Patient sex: M
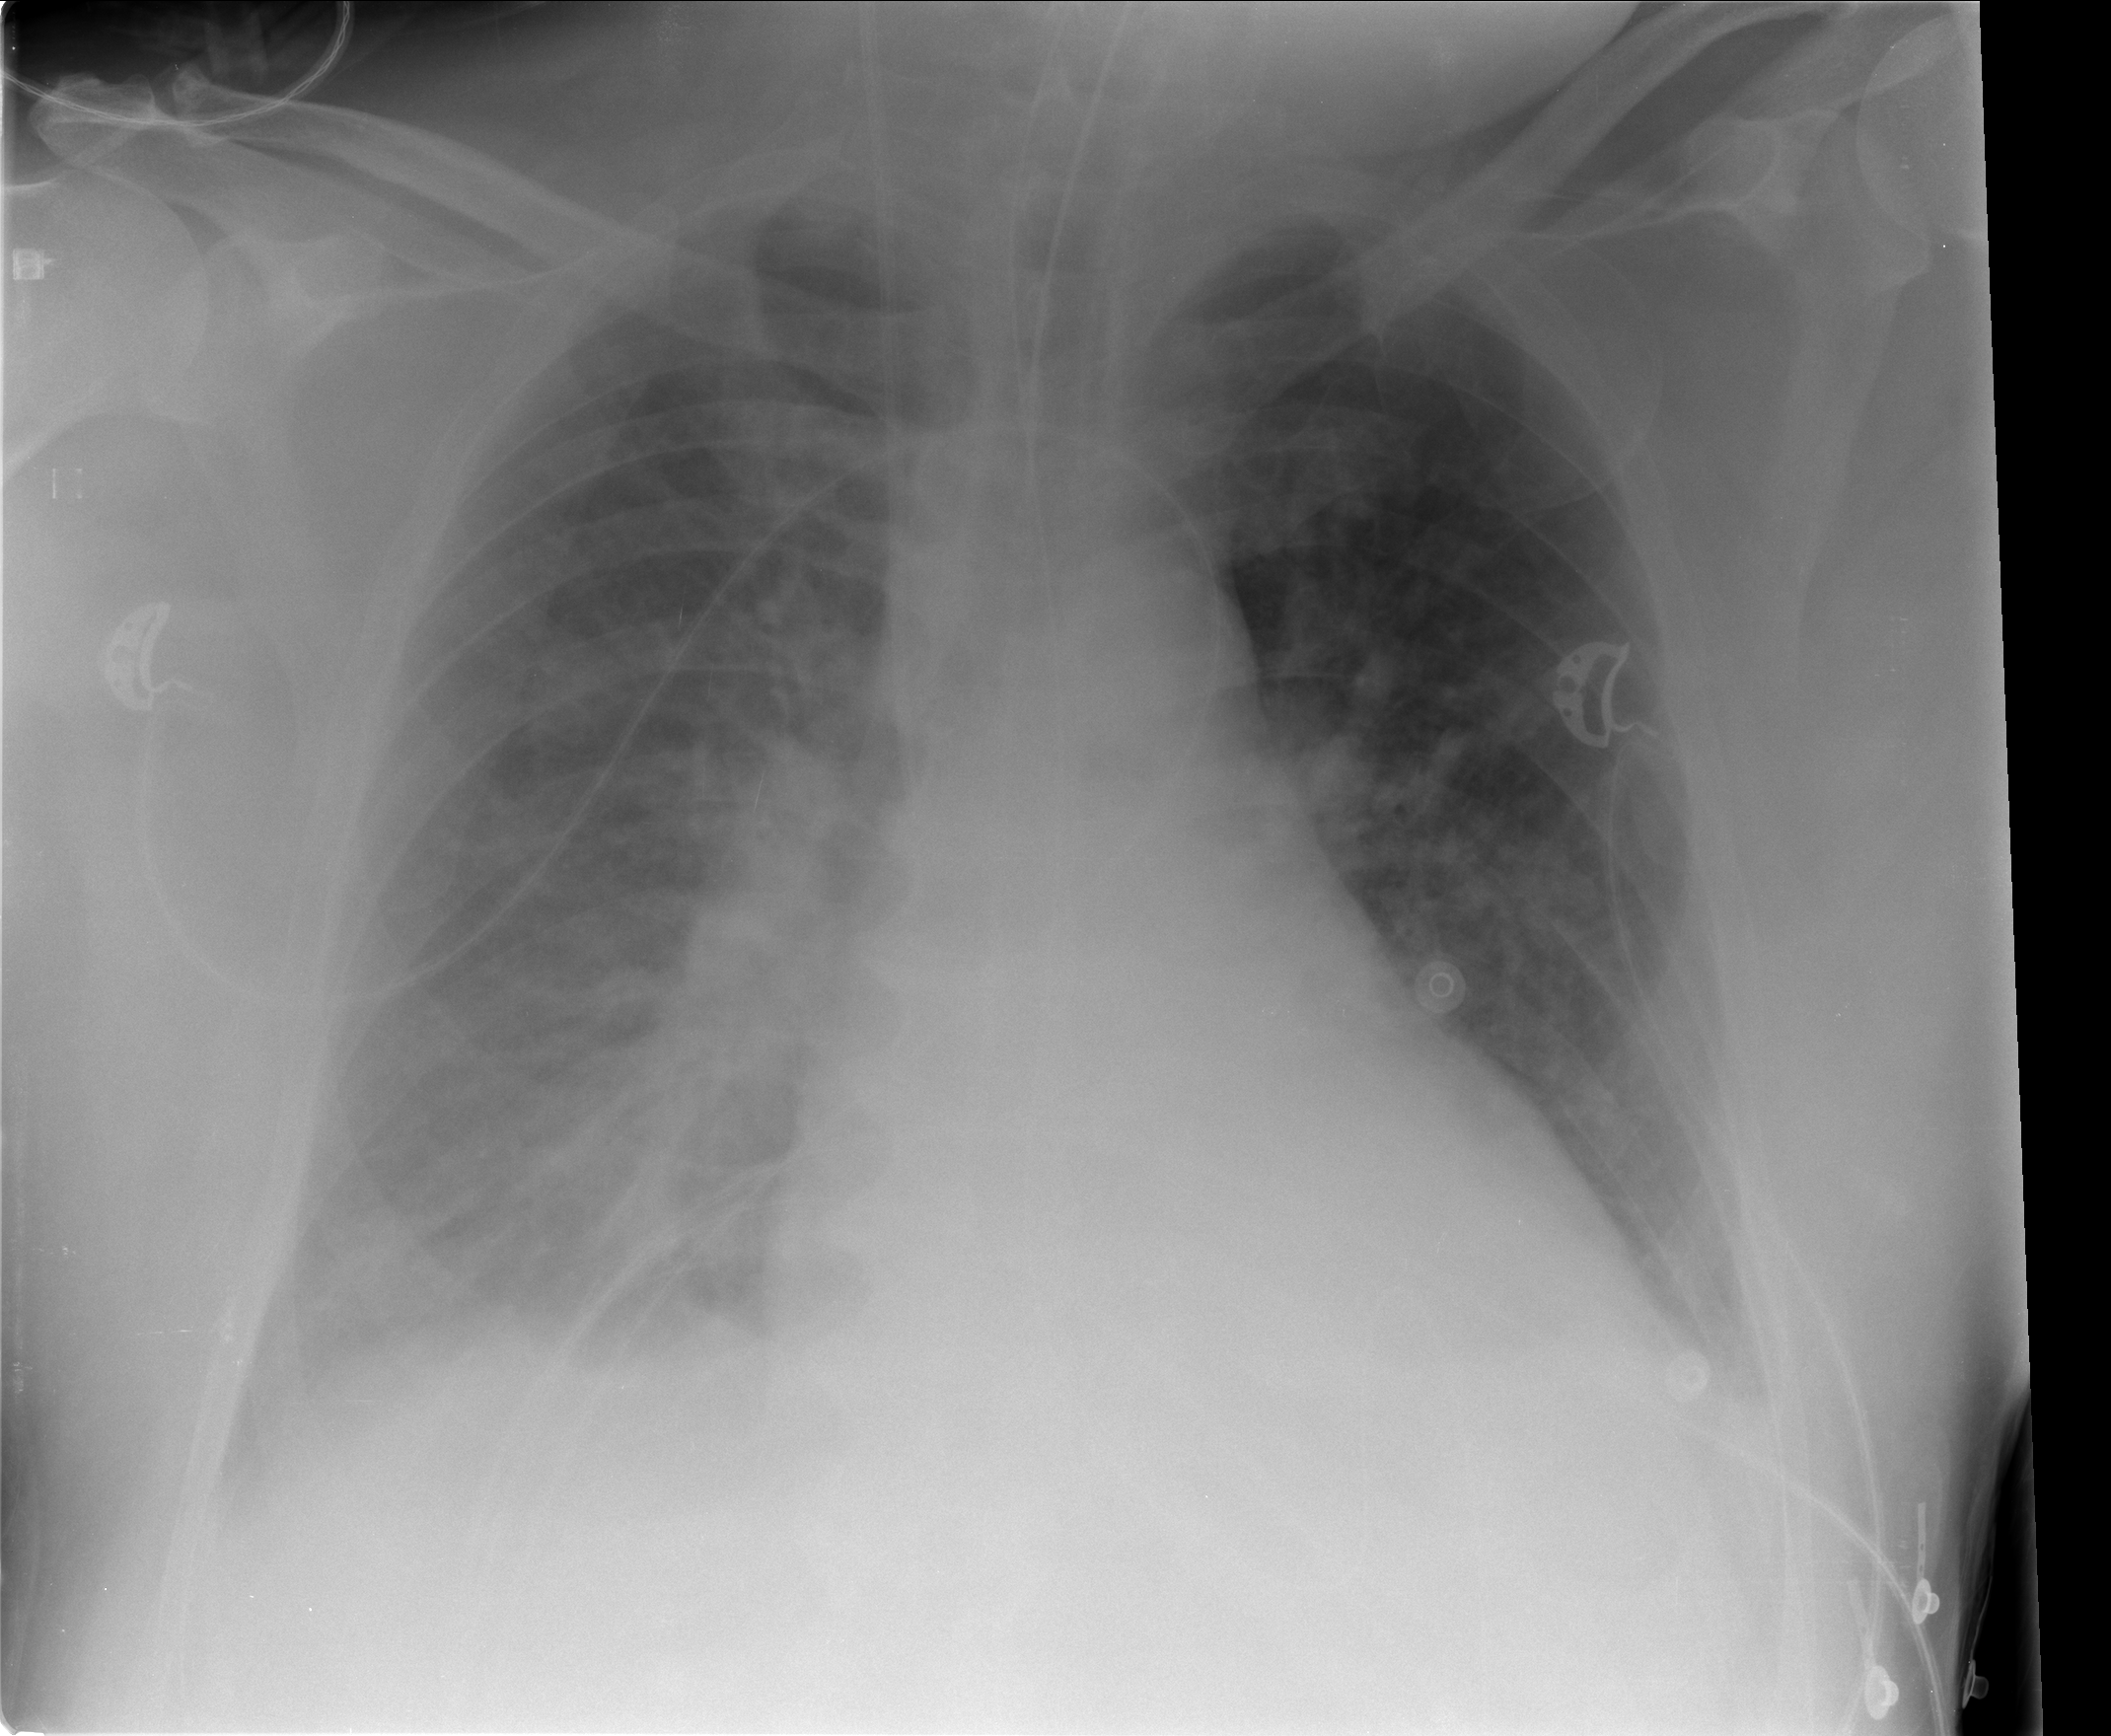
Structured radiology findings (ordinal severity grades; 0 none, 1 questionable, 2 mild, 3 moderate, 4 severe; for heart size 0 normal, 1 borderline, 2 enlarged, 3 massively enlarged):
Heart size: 2
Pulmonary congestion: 2
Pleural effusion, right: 3
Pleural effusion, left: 2
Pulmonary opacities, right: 2
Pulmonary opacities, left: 2
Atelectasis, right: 2
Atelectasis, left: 2